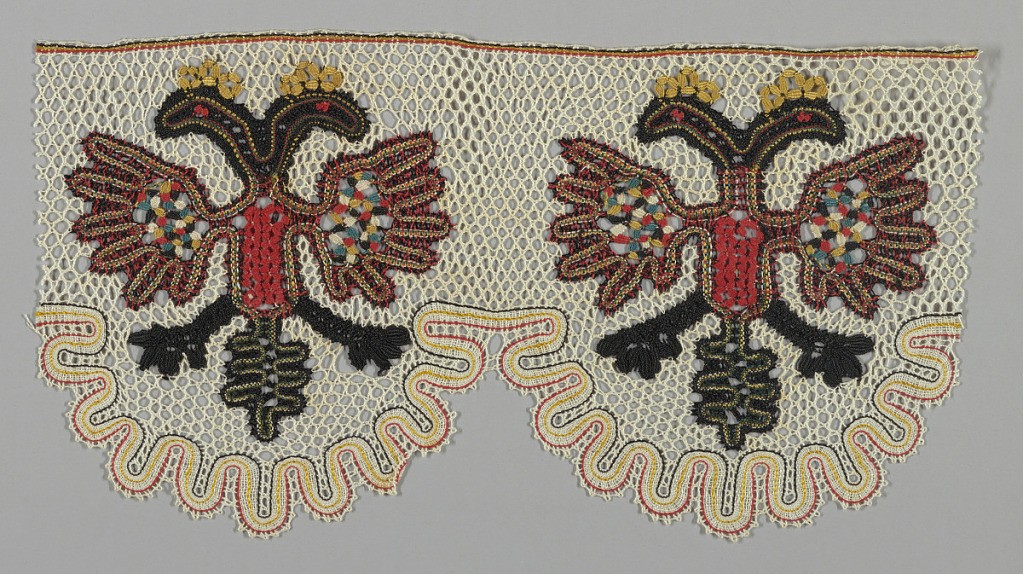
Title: Fragment
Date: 19th century
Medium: linen, silk Technique: bobbin lace, provincial style
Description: Double headed eagle worked in red, black, blue, yellow and white with white ground. Scalloped border in red, yellow and black. Executed in a provincial style.